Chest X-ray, AP view. Patient: 58 years old, sex M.
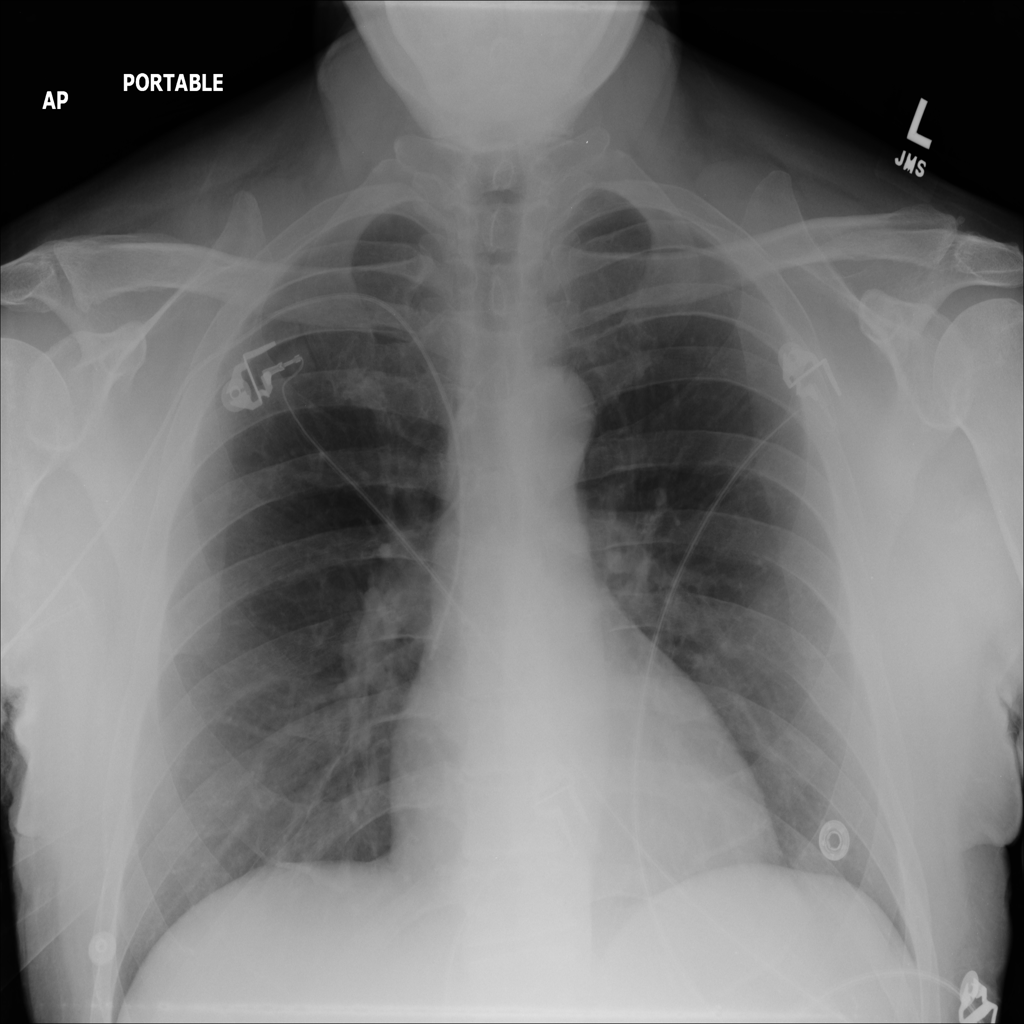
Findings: No Finding